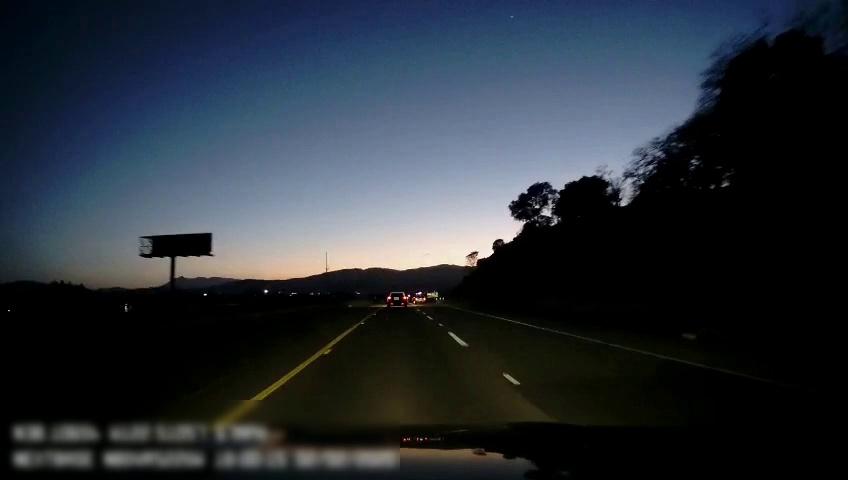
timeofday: Dusk/Dawn/Twilight
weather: Sunny
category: Drivable Space
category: Vehicles | Car
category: Vehicles | Car
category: Lanes | Current Lane
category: Lanes | Current Lane
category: Lanes | Alternate Lane
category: Traffic | Signs